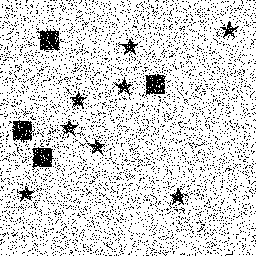
Squares: 4
Triangles: 0
Stars: 8
Total shapes: 12